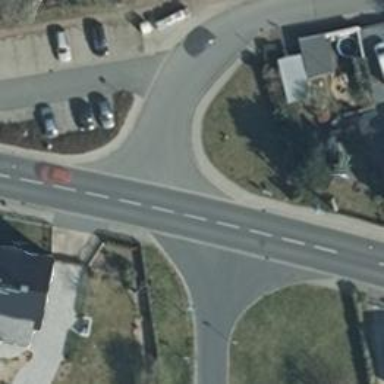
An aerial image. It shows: Junction.